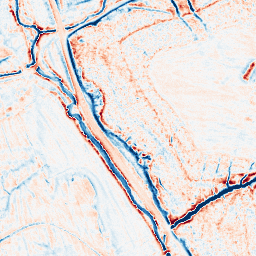
Category: edge_preserving
Decomposition family: anisotropic_diffusion
Decomposition parameters: iterations: 20
kappa: 10
gamma: 0.15
Upsampling method: quartic
Upsampling parameters: scale: 2
Upsampling scale: 2